Field crop: maize
Growth stage: 2
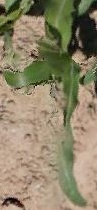
Species: maize